Field crop: maize
Growth stage: 2
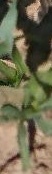
Species: maize